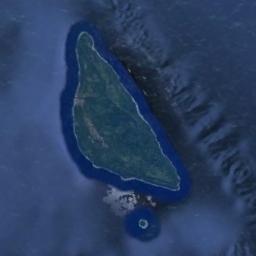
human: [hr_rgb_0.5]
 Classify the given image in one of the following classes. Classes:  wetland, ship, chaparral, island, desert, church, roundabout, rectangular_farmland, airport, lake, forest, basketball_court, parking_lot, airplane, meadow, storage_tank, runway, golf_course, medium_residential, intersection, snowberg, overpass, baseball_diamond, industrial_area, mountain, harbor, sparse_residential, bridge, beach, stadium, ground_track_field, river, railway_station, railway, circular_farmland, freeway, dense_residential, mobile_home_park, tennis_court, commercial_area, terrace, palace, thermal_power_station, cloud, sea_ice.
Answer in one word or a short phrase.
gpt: island